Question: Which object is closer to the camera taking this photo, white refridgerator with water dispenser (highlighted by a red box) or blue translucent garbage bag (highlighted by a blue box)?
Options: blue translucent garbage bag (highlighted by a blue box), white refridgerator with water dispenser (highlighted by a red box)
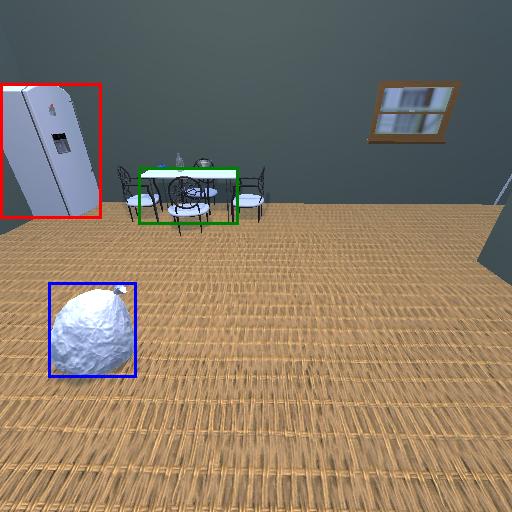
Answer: blue translucent garbage bag (highlighted by a blue box)